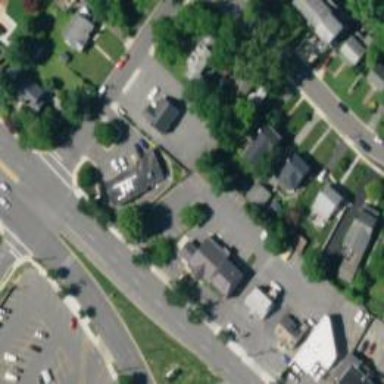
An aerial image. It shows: Veterinary facility.